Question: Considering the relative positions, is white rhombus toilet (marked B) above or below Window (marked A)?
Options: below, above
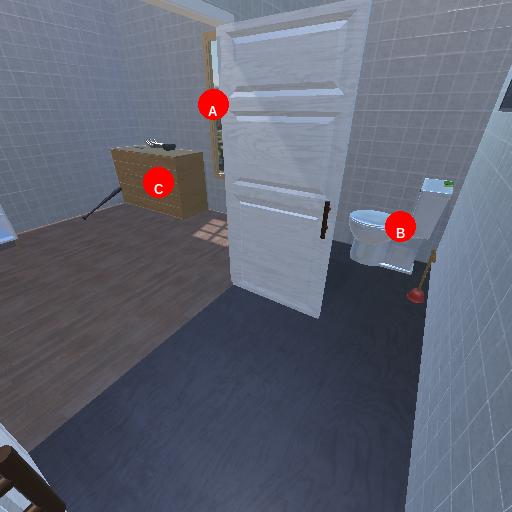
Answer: below